На гладкой горизонтальной поверхности стола лежит гантелька, представляющая собой два одинаковых гладких абсолютно упругих диска радиуса $R$, соединенных жестким невесомым стержнем так, что расстояние между их центрами $L=2 \sqrt{3} R$. Концы стержня шарнирно закреплены в центрах дисков. На гантельку налетает со скоростью $\vec{v}$ другая такая же гантелька, движущаяся перед соударением по столу так, как показано на рисунке (вид сверху).
Как будут двигаться гантельки после столкновения?
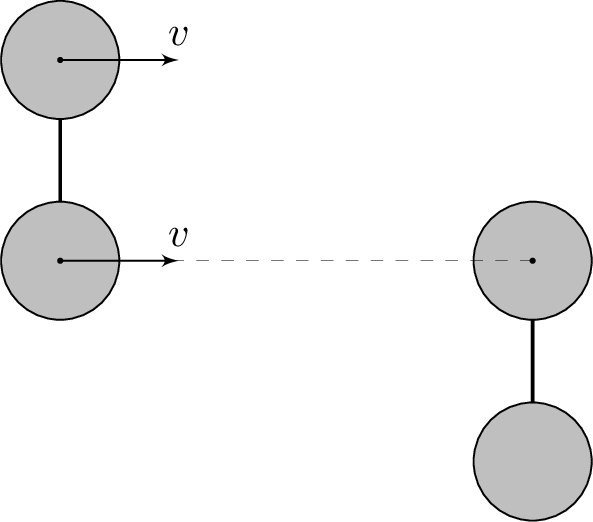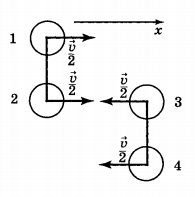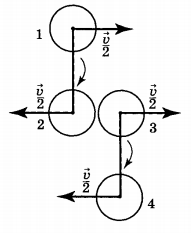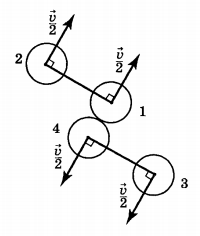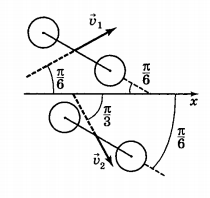
Решение: Направим ось $x$ по движению гантельки. Перейдём в систему отсчета, движущуюся вместе с центром масс системы со скоростью $\frac{v}{2}$.   На рисунках $а$ и $б$ показаны скорости дисков соответственно перед соударением и сразу после соударения. Диски пронумерованы цифрами от $1$ до $4$. Совершив почти полный оборот после первого соударения, гантельки снова сталкиваются дисками $1$ и $4$ (см. рисунок $в$).  В результате гантельки движутся поступательно со скоростями $\frac{v}{2}$ под углом $2 \operatorname{arctg} \frac{2 R}{L}=\frac{\pi}{3}$ к оси $x$. В системе отсчета, связанной со столом, гантельки после взаимодействия будут двигаться (см. рисунок $г$) поступательно со скоростями $v_{1}=\frac{v \sqrt{3}}{2}$ и $v_{2}=\frac{v}{2}$ под углами $\frac{\pi}{6}$ и $\frac{\pi}{3}$ к оси $x$. Оси гантелек составляют с осью $x$ угол $\frac{\pi}{6}$.
Ответ: Гантельки будут двигаться поступательно со скоростями $v_{1}=\frac{v \sqrt{3}}{2}$ и $v_{2}=\frac{v}{2}$ под углами $\frac{\pi}{6}$ и $\frac{\pi}{3}$ к оси $x$. Оси гантелек составляют с осью $x$ угол $\frac{\pi}{6}$.
Темы:
T, Механика, Кинематика, ЗСЭ, Соударения, ЗСИ, Всероссийские